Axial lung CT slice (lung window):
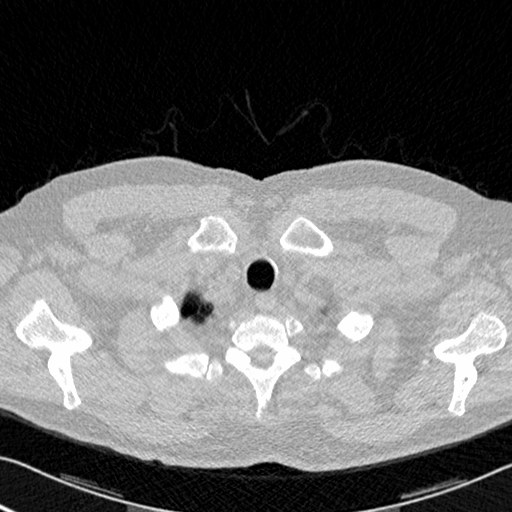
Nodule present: no